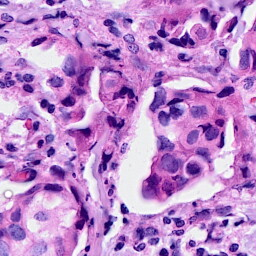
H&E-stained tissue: Breast